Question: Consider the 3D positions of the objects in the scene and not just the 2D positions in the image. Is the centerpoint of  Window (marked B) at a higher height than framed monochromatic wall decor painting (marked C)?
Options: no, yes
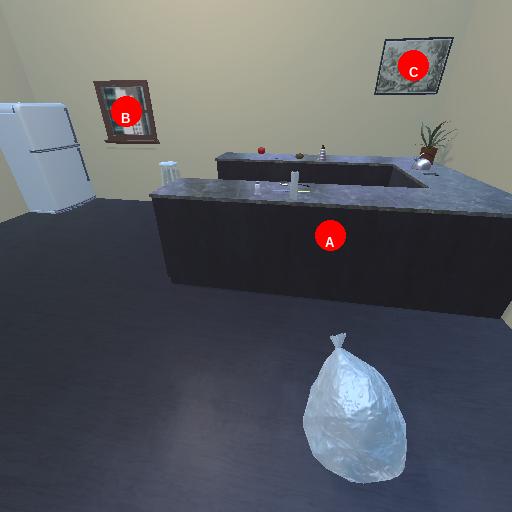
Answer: no